Field crop: maize
Growth stage: 1
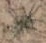
Species: salsola